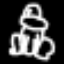
Label: frog